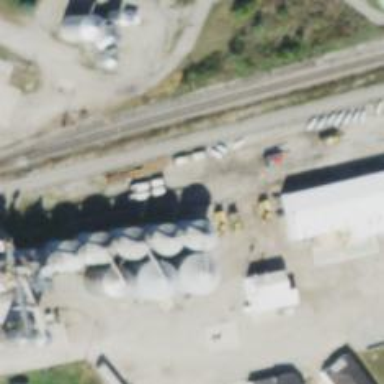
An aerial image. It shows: Silo.